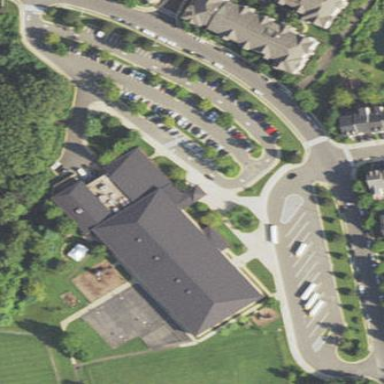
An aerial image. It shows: Primary school.